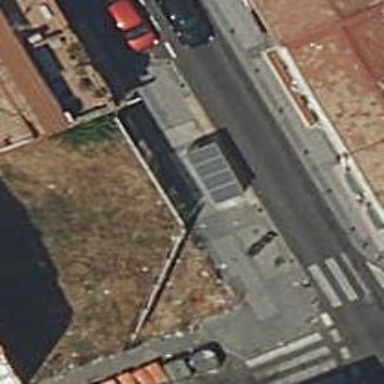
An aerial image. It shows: Bus stop with platform for public transport.